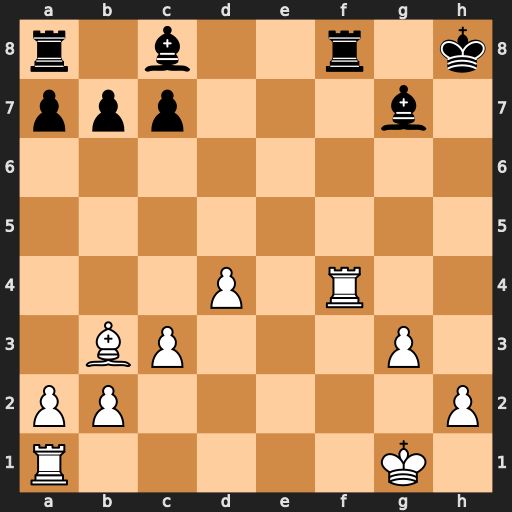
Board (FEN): r1b2r1k/ppp3b1/8/8/3P1R2/1BP3P1/PP5P/R5K1
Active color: w
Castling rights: -
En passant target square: -
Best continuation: Rh4+ Bh6 Rxh6+